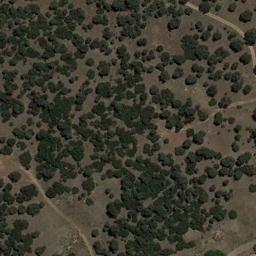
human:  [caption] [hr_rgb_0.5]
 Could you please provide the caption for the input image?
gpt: A lot of dense green chaparrals grow on the wasteland and some dirt roads go through the wasteland .

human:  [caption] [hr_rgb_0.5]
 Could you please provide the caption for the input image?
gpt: The chaparral is consist of dense green bushes .

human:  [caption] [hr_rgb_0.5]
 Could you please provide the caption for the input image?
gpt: The vegetation in the chaparral is approximately the same size .

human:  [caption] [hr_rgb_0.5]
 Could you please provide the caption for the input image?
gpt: Chaparral is densely distributed on the sand .

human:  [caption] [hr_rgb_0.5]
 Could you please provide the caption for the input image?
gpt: There are several trees and some weeds in this desert .